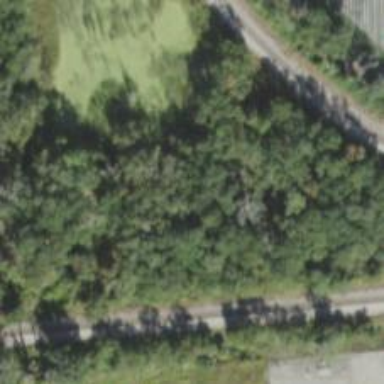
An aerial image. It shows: Junction on the railway.